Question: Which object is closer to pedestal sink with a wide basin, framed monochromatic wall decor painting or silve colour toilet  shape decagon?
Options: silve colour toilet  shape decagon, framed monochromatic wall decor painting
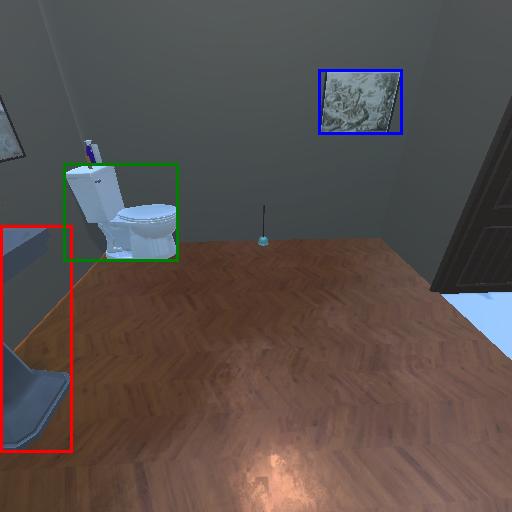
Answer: silve colour toilet  shape decagon